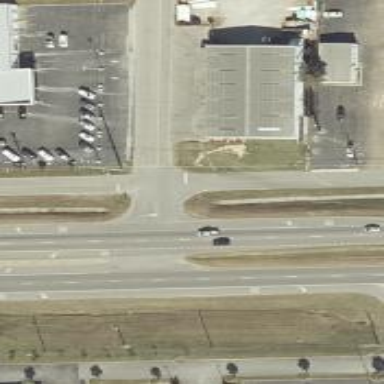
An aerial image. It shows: Asphalt road with dual carriageways at trunk level.